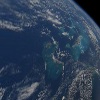
Label: water